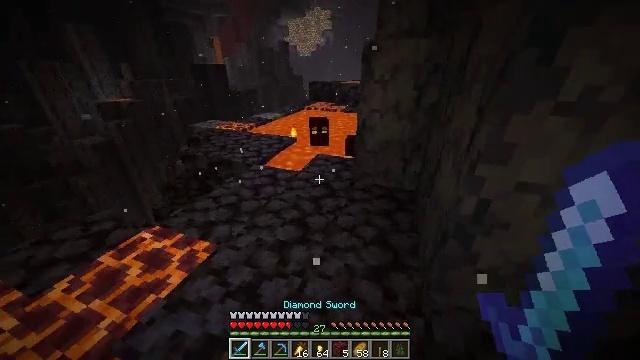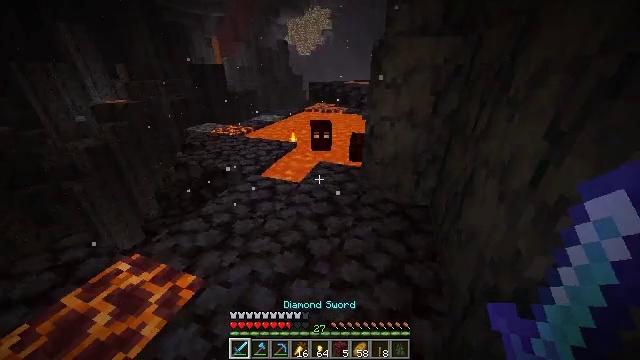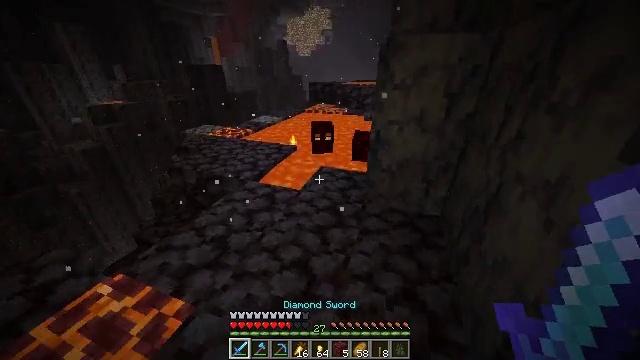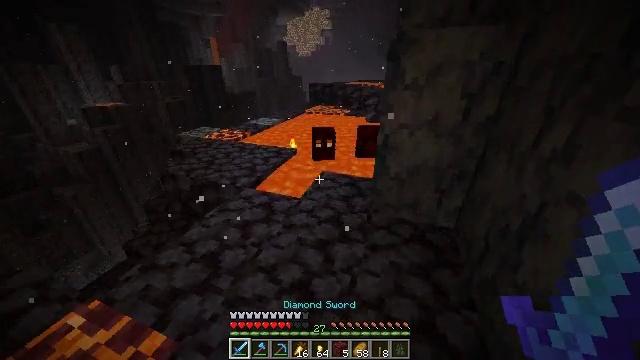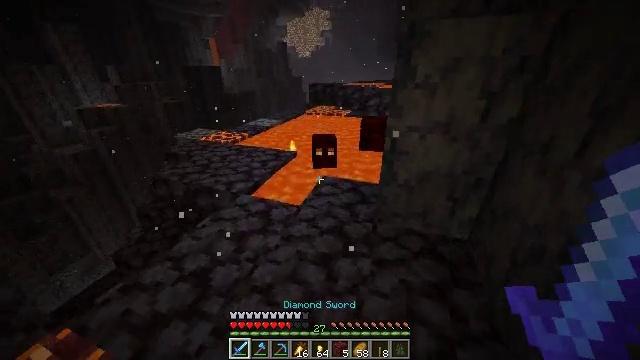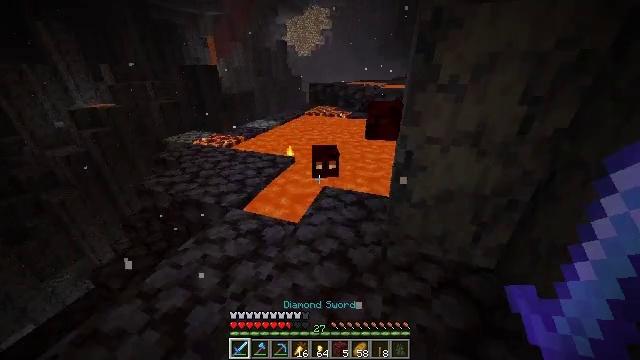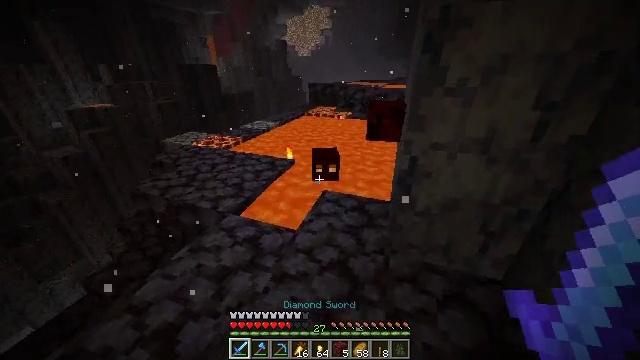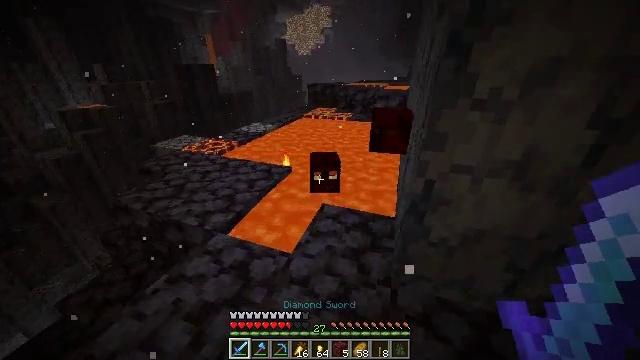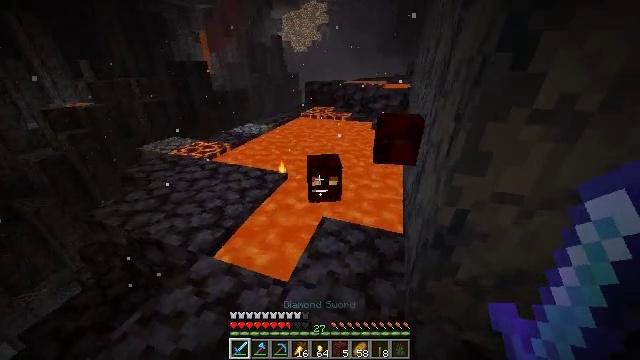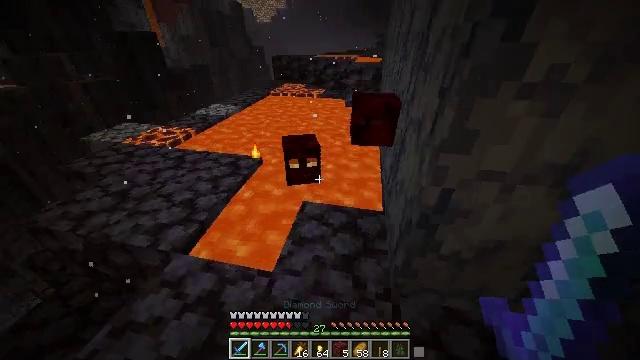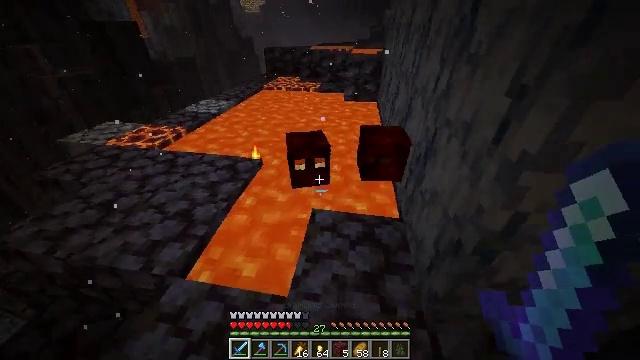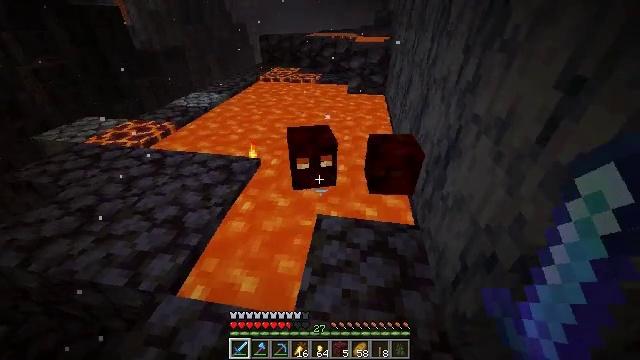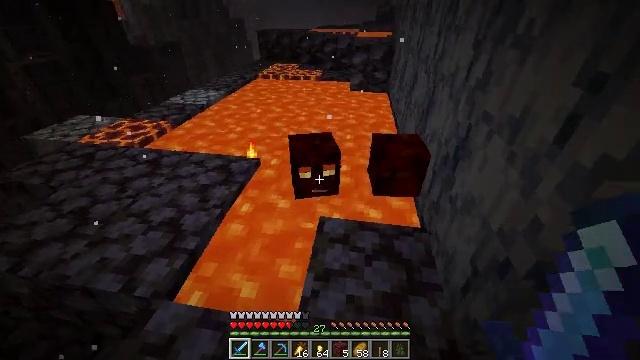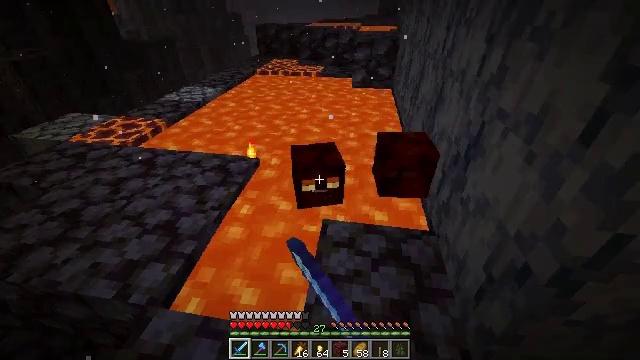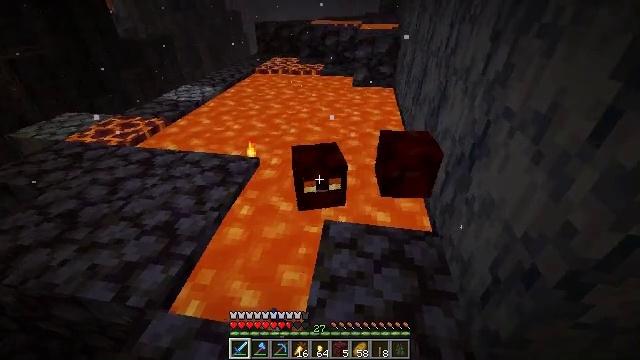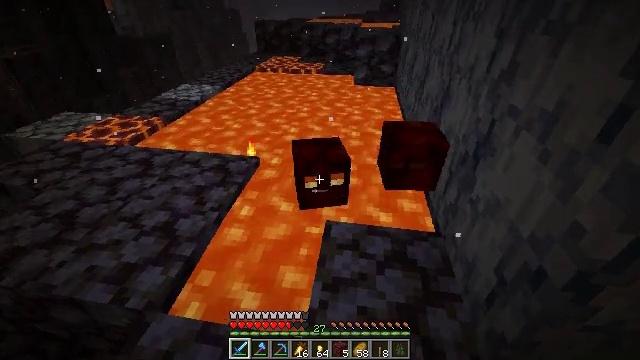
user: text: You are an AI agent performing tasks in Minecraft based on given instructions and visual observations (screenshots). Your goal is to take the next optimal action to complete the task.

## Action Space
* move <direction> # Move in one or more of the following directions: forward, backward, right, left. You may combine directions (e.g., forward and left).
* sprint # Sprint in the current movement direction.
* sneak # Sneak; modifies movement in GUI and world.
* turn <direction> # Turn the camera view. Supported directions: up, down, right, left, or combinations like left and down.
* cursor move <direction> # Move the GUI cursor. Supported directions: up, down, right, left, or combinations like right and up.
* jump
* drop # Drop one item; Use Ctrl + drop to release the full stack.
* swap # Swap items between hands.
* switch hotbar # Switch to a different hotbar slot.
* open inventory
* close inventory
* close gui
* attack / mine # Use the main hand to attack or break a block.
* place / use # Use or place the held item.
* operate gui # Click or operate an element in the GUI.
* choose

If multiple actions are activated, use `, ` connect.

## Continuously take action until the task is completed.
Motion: motion action
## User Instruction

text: Combat the magma cube.
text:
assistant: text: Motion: move forward
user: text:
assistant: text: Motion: move forward
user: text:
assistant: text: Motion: move forward
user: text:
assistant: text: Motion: move forward
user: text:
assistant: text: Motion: move forward
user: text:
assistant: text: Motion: move forward
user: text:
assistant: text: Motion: move forward
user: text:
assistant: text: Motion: move forward and move left
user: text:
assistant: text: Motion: move forward and move left, turn right and down
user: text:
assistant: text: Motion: turn right and down
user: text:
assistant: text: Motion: no_op
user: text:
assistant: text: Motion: attack / mine
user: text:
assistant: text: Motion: attack / mine
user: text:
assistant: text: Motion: attack / mine
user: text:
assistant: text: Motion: attack / mine
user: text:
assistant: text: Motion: turn down
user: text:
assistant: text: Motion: no_op
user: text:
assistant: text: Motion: no_op
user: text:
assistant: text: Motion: turn right and down
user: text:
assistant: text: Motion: turn right
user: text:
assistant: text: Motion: no_op
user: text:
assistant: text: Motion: no_op
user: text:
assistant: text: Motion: no_op
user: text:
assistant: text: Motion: no_op
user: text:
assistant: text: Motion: move forward, turn right
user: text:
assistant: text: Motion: move forward, turn right
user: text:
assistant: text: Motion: move forward, turn right
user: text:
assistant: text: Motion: move forward, turn right and up
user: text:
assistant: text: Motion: move forward, turn right and up
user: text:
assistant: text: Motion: turn up